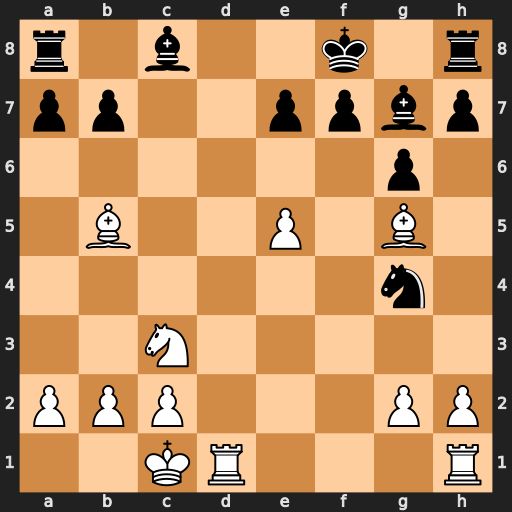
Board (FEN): r1b2k1r/pp2ppbp/6p1/1B2P1B1/6n1/2N5/PPP3PP/2KR3R
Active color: w
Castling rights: -
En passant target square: -
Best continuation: Rd8#